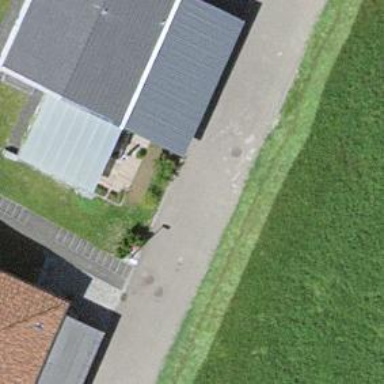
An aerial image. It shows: View of roof of building.